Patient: sex F, age 68
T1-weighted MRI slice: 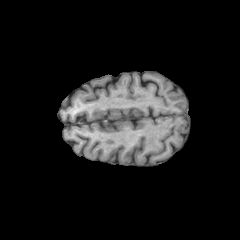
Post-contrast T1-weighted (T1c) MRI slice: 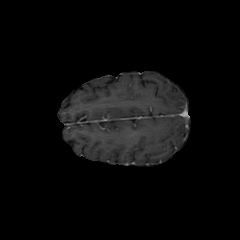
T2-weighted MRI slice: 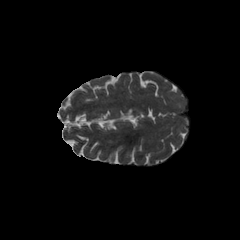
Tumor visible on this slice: yes
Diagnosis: Glioblastoma, IDH-wildtype
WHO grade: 4